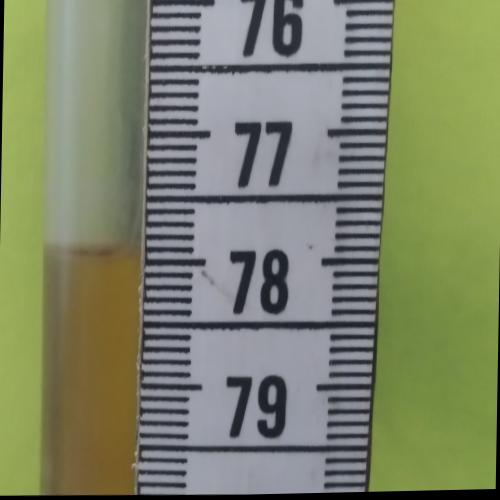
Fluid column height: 77.9 cm